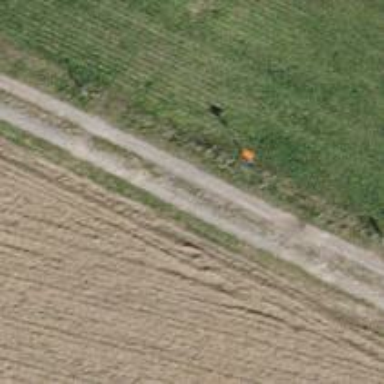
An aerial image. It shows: Pipeline marker.